Question: I have this issue I have been trying to remove for a while and now I am thinking it is not possible but anyway here is my issue. I either need the border around the listview changed colour or the border removed to allow the background colour to show.

Here you can see the grey dividers but I need the white border going around the edge of the screen removed or the colour changed to the colour of the grey dividers which is #e5e5e5. The border thing looks a lot like a framelayout or a margin but I cannot find any code to make it actually create a border. I could then do a correct margin for the listview and the colours should all look correct and decent. Thanks for the assistance and ask for any code that may be required.
Main.xml
'''
<?xml version="1.0" encoding="utf-8"?>
<LinearLayout xmlns:android="http://schemas.android.com/apk/res/android"
android:layout_width="match_parent"
android:layout_height="match_parent"
android:orientation="vertical"
android:background="#e5e5e5" >
<ListView
android:id="@+id/list"
android:layout_width="fill_parent"
android:layout_height="wrap_content"
android:divider="#e5e5e5"
android:dividerHeight="6dp"
android:background="@drawable/background_card"/>
</LinearLayout>
'''
ListView.xml
'''
<?xml version="1.0" encoding="utf-8"?>
<RelativeLayout xmlns:android="http://schemas.android.com/apk/res/android"
android:layout_width="fill_parent"
android:layout_height="wrap_content"
android:background="@drawable/background_card"
android:orientation="horizontal"
android:padding="5dip" >
<!-- ListRow Left sied Thumbnail image -->
<LinearLayout android:id="@+id/thumbnail"
android:layout_width="wrap_content"
android:layout_height="wrap_content"
android:padding="3dip"
android:layout_alignParentLeft="true"
android:background="@drawable/image_bg"
android:layout_marginRight="5dip">
<ImageView
android:id="@+id/list_image"
android:layout_width="50dip"
android:layout_height="50dip"
android:src="@drawable/rihanna"/>
</LinearLayout>
<!-- Title Of Song-->
<TextView
android:id="@+id/title"
android:layout_width="wrap_content"
android:layout_height="wrap_content"
android:layout_alignTop="@+id/thumbnail"
android:layout_toRightOf="@+id/thumbnail"
android:text="Rihanna Love the way lie"
android:textColor="#040404"
android:typeface="sans"
android:textSize="15dip"
android:textStyle="bold"/>
<!-- Artist Name -->
<TextView
android:id="@+id/artist"
android:layout_width="fill_parent"
android:layout_height="wrap_content"
android:layout_below="@id/title"
android:textColor="#343434"
android:textSize="10dip"
android:layout_marginTop="1dip"
android:layout_toRightOf="@+id/thumbnail"
android:text="Just gona stand there and ..." />
<!-- Rightend Duration -->
<TextView
android:id="@+id/duration"
android:layout_width="wrap_content"
android:layout_height="wrap_content"
android:layout_alignParentRight="true"
android:layout_alignTop="@id/title"
android:gravity="right"
android:text="5:45"
android:layout_marginRight="5dip"
android:textSize="10dip"
android:textColor="#10bcc9"
android:textStyle="bold"/>
<!-- Rightend Arrow -->
<ImageView android:layout_width="wrap_content"
android:layout_height="wrap_content"
android:src="@drawable/arrow"
android:layout_alignParentRight="true"
android:layout_centerVertical="true"/>
</RelativeLayout>
'''
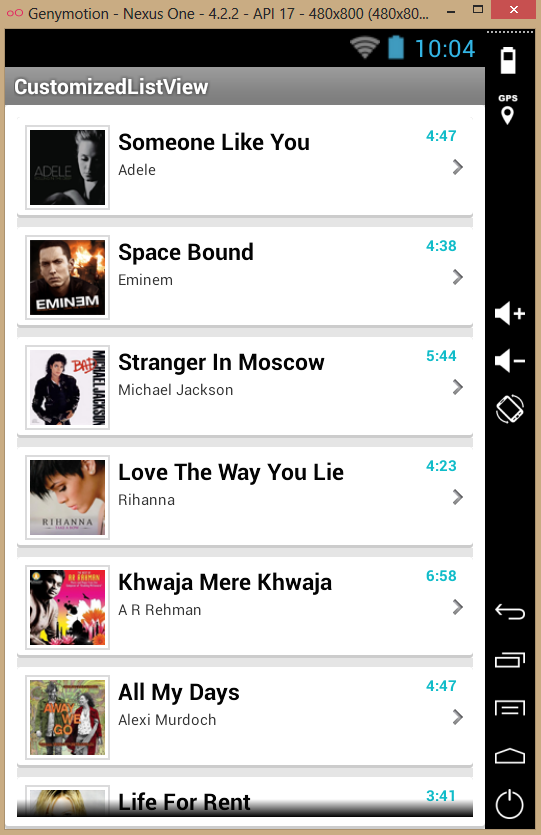
Answer: In your 'Main.xml', add 'android:layout_marginLeft="6dp"' and 'android:layout_marginRight="6dp"' to your 'ListView'. This will give you grey border on either side of the 'ListView':
'''
<?xml version="1.0" encoding="utf-8"?>
<LinearLayout xmlns:android="http://schemas.android.com/apk/res/android"
android:layout_width="match_parent"
android:layout_height="match_parent"
android:orientation="vertical"
android:background="#e5e5e5" >
<ListView
android:id="@+id/list"
android:layout_width="fill_parent"
android:layout_height="wrap_content"
android:layout_marginLeft="6dp"
android:layout_marginRight="6dp"
android:divider="#e5e5e5"
android:dividerHeight="6dp"
android:background="@drawable/background_card"/>
</LinearLayout>
'''